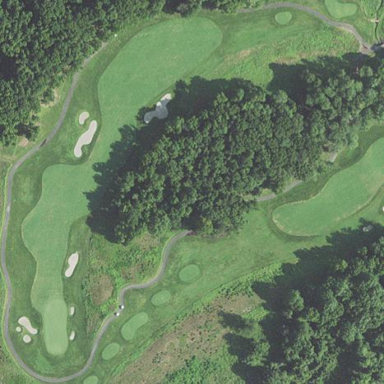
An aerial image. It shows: Designated track for golf carts.